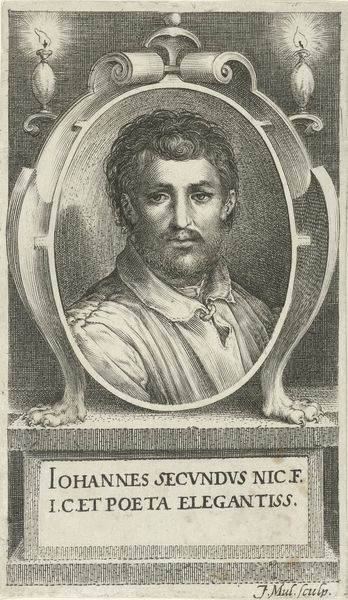
Titel: Portret van Janus Secundus
Künstler: Jan Harmensz. Muller
Standort: Amsterdam
Institution: Rijksmuseum
Schlagwörter: mann, hemd, gesicht, johannes, potrait, oval, schrift, kerzen, flammen, bildniss, schein